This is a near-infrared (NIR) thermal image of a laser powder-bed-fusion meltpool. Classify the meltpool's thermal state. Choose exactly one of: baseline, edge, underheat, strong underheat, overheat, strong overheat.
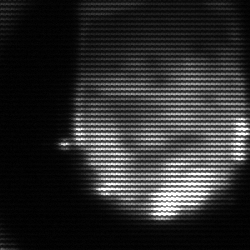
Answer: edge